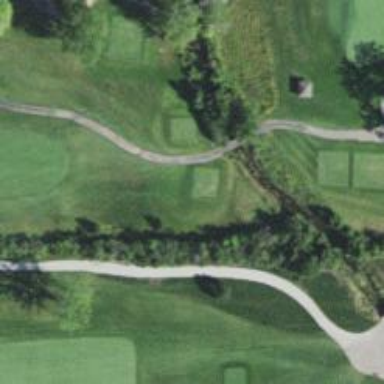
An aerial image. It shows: Service road designated as golf cart path.